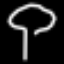
Label: mushroom